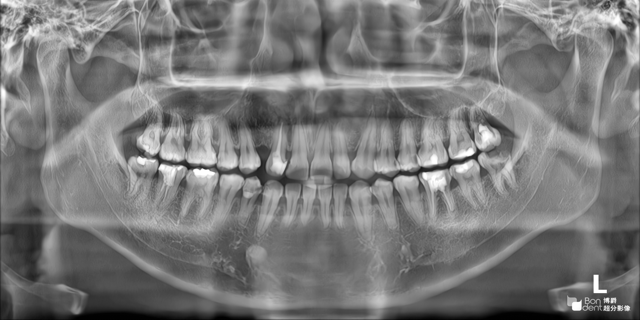
adult